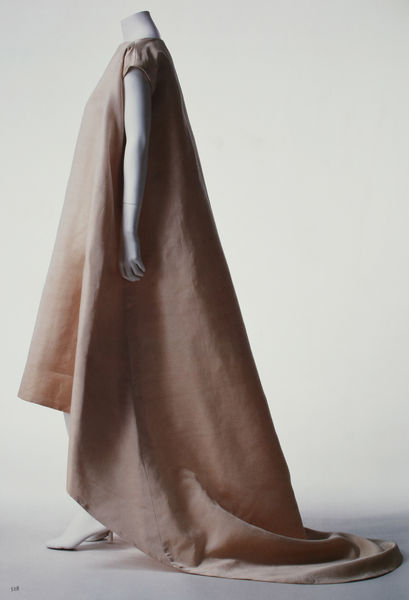
Titel: Brautkleid
Künstler: Cristobal Balenciaga
Standort: Kyoto (Japan)
Institution: Kyoto Costume Institute
Schlagwörter: fuß, schatten, grau, hell, kleid, licht, pastell, weiss, beige, mode, arm, falten, ärmel, gewand, stoff, rosa, schulter, schärpe, schleppe, japan, modell, altrosa, robe, foto, fotografie, puppe, apricot, absatz, gerafft, design, ärmellos, brautkleid, hochzeitskleid, schueh, abendrobe, sbendkleid